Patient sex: F
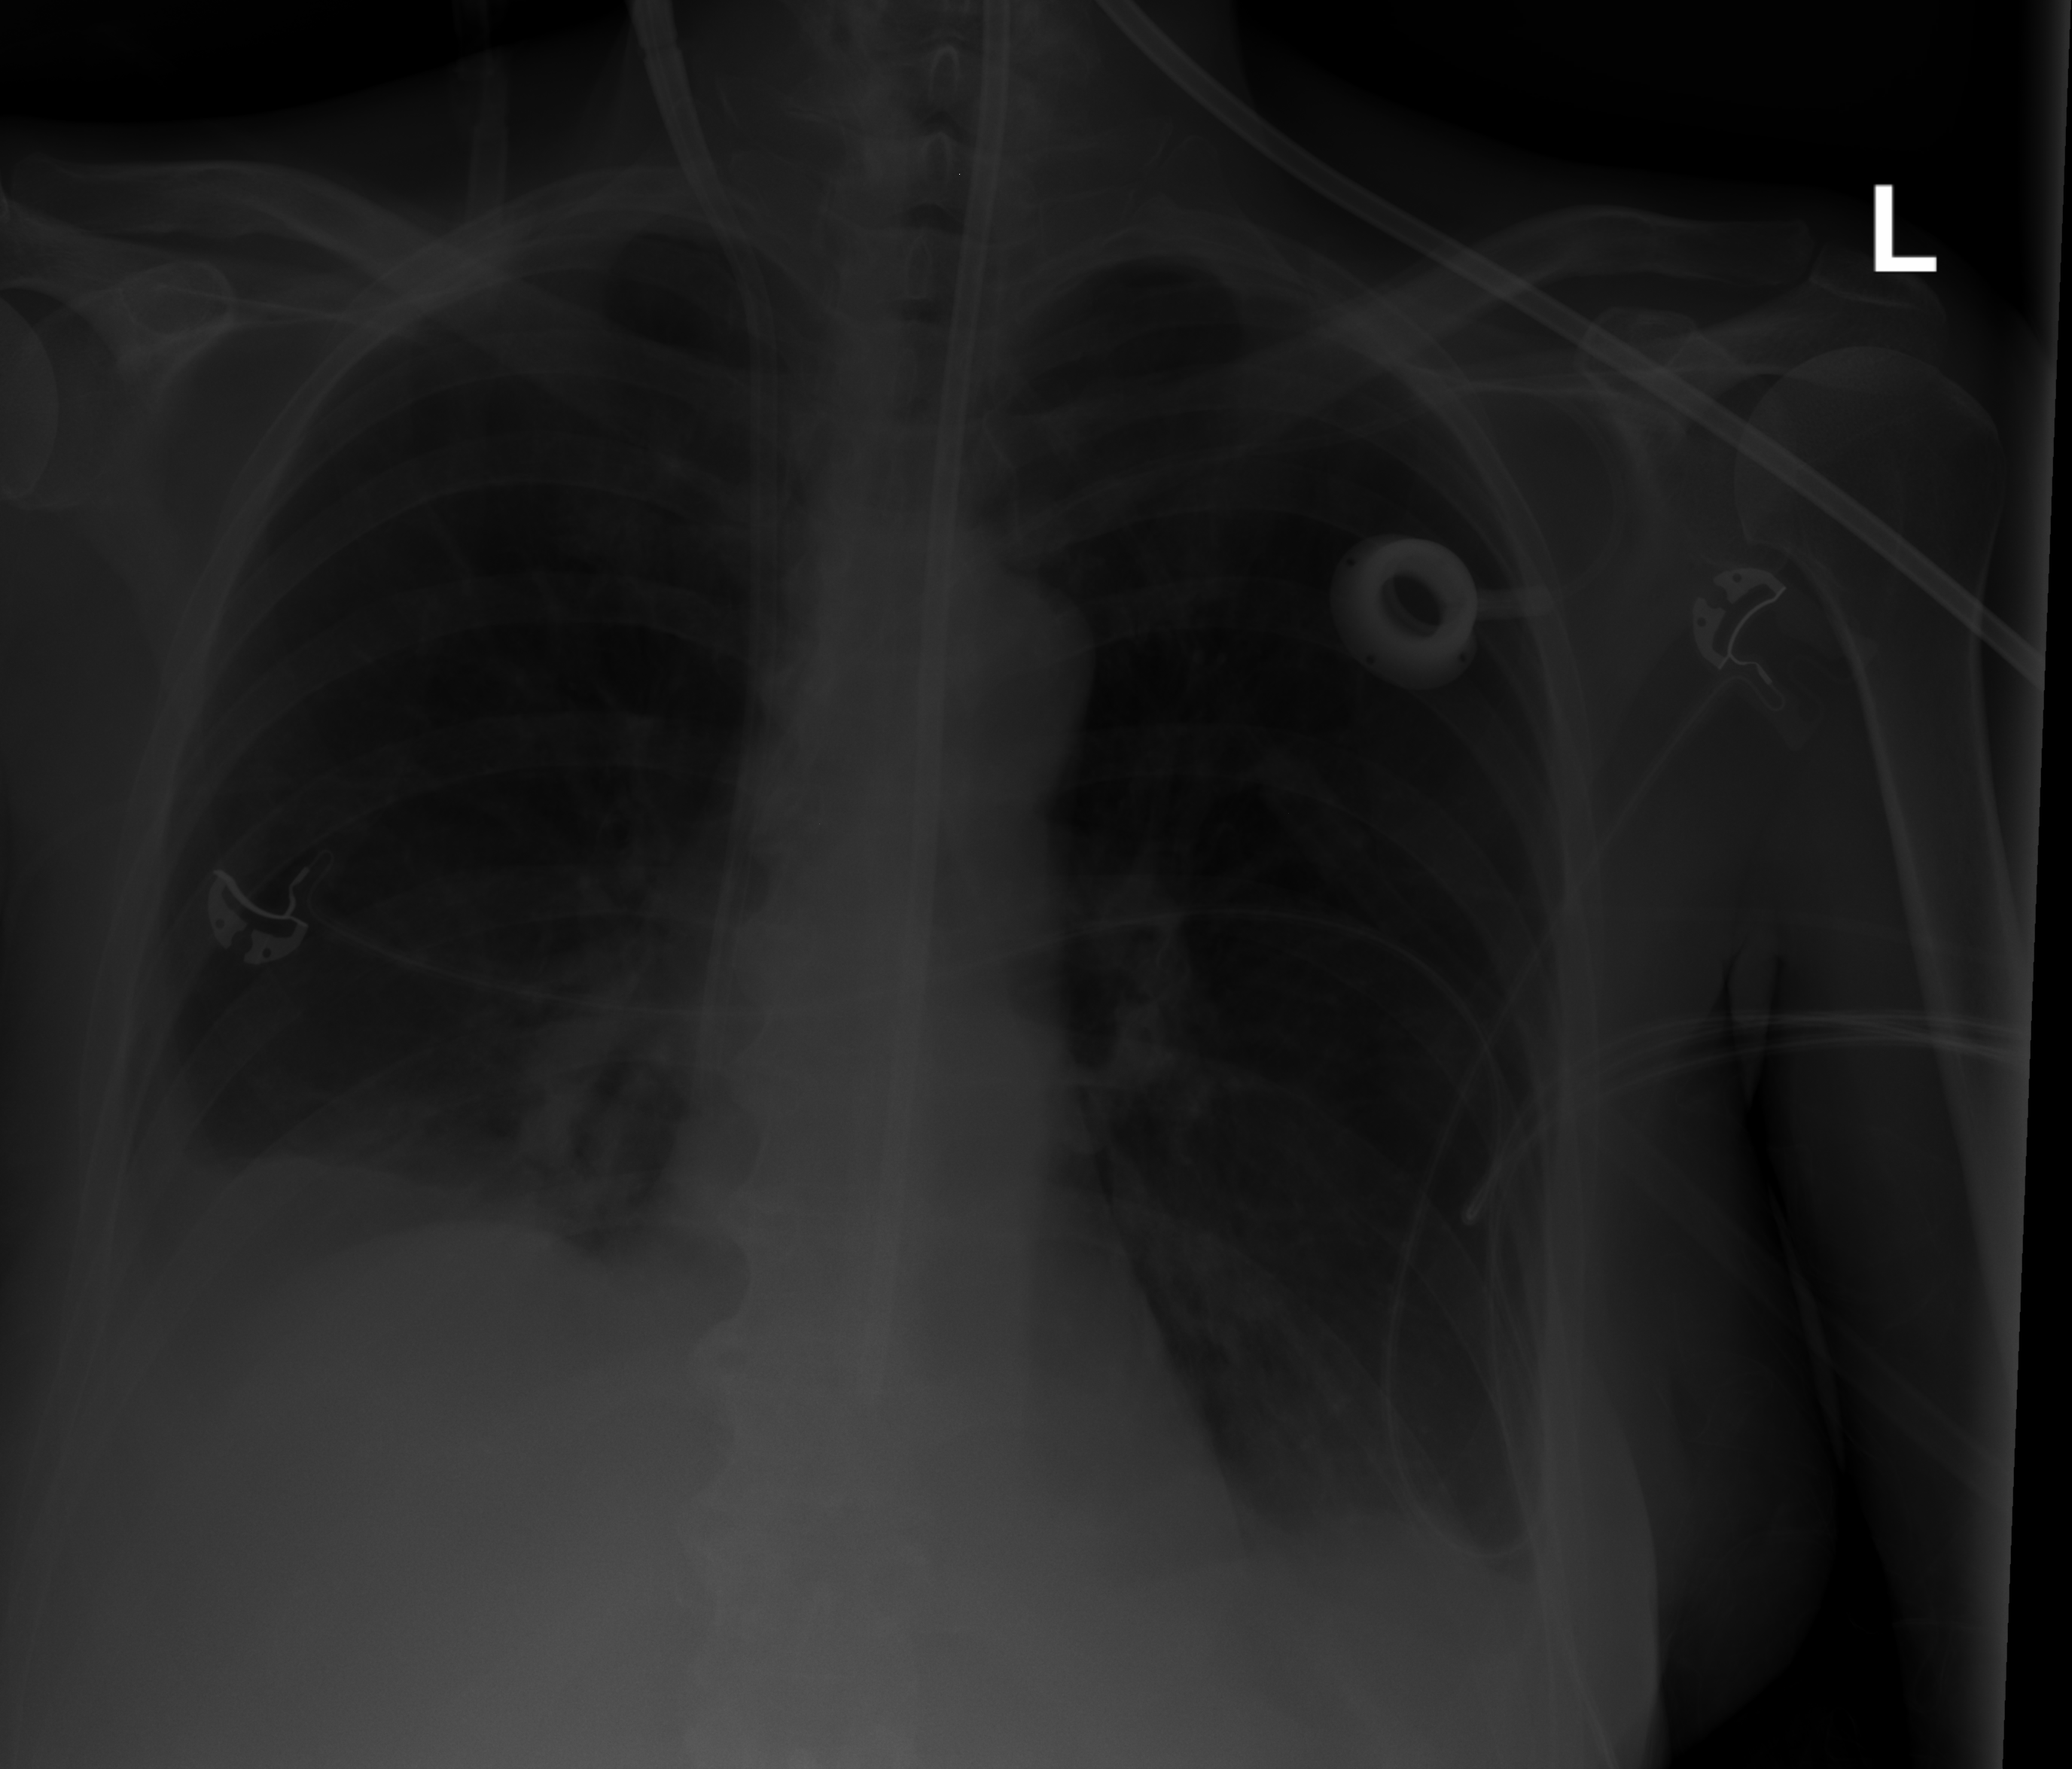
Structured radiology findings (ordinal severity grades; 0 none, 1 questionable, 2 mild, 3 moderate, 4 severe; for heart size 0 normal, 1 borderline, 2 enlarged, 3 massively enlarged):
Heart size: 0
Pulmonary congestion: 0
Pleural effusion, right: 2
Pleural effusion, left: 2
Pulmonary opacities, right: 0
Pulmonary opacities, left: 0
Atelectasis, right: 2
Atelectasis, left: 0